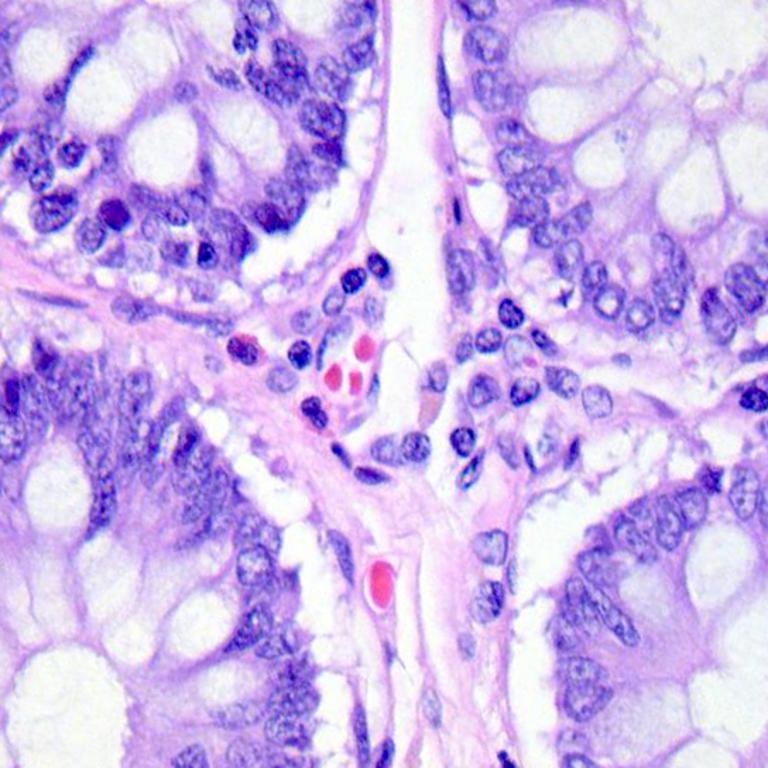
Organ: colon
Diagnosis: benign